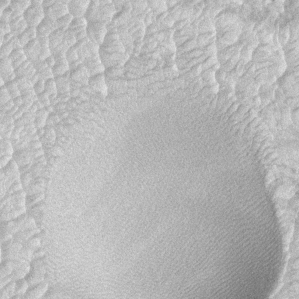
Label: frost